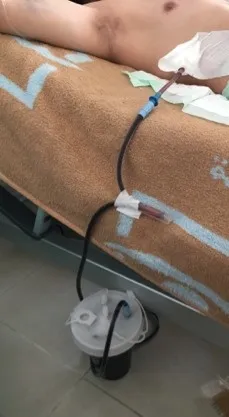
Image showing the low position of chest tube.
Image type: medical_photograph (other_medical_photograph)